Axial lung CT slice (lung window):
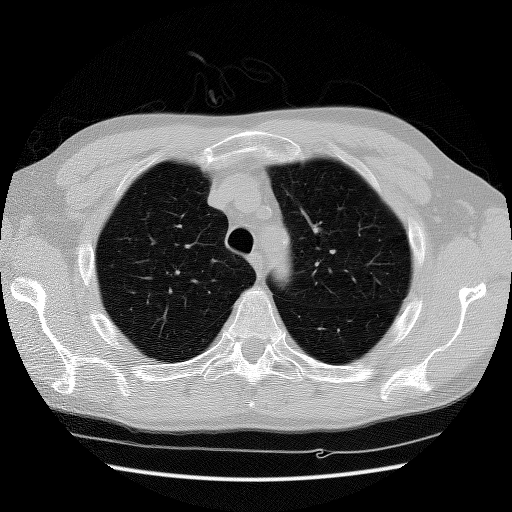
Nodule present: no